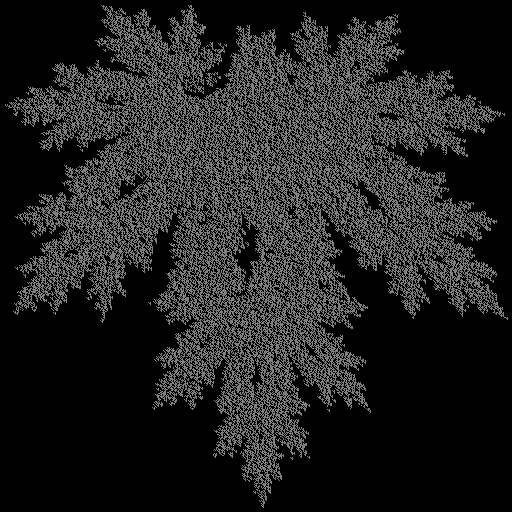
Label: maple_leaf